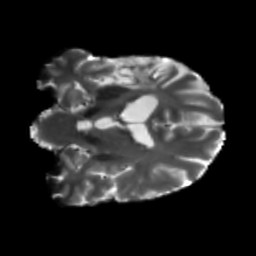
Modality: T2w
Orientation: coronal
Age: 41
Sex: male
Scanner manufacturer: siemens
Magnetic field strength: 3 T
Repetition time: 5.25 s
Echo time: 0.08 s